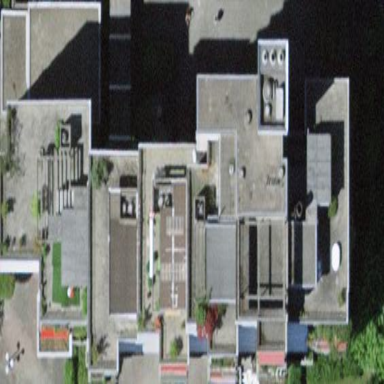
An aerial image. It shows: Flat-roofed building with multiple parts.